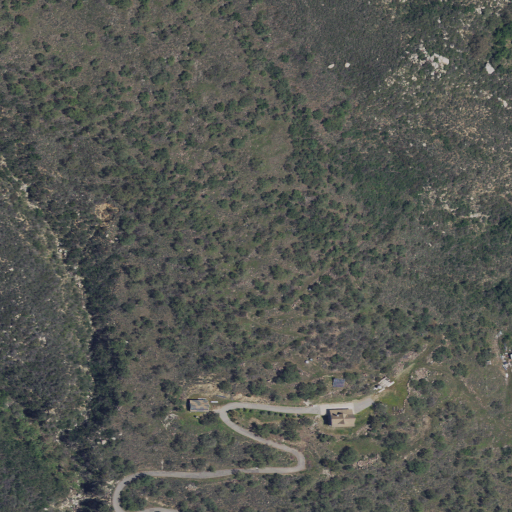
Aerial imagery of slope(s) in California named Oak Slope containing shrub and open development